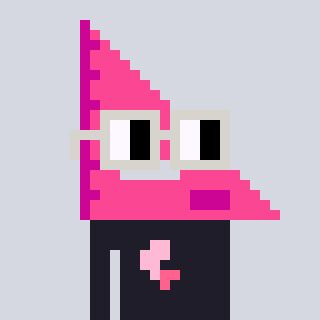
a pixel art character with square light gray glasses, a squadron ruler-shaped head and a grayscale-colored body on a cool background